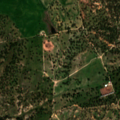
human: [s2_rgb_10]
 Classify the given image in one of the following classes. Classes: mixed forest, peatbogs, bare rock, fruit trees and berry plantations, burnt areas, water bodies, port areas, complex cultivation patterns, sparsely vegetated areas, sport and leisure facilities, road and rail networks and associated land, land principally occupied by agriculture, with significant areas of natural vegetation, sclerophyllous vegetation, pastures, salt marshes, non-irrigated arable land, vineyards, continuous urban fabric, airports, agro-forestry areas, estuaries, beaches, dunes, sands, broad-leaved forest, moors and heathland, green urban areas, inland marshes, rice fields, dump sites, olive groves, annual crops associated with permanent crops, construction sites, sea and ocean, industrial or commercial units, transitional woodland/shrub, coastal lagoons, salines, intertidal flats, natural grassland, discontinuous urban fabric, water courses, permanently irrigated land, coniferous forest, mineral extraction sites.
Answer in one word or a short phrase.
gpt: permanently irrigated land, agro-forestry areas, broad-leaved forest